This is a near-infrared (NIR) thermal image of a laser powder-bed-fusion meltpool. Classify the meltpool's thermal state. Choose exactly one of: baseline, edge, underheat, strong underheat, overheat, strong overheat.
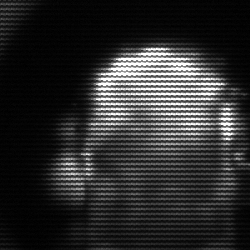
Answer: baseline